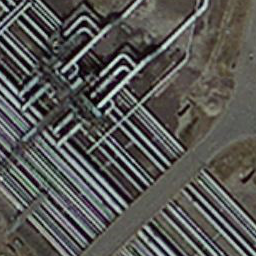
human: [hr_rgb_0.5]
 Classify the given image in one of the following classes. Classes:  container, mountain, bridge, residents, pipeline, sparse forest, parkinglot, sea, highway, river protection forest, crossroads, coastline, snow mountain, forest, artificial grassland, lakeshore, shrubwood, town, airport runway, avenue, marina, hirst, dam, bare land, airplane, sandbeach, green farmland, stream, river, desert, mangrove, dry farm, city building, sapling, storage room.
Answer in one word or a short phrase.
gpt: pipeline